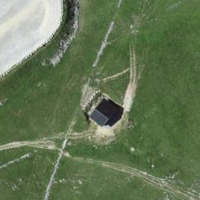
EUNIS habitat code: 23
Species observed at this site:
Sedum album